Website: lowes
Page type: review-order
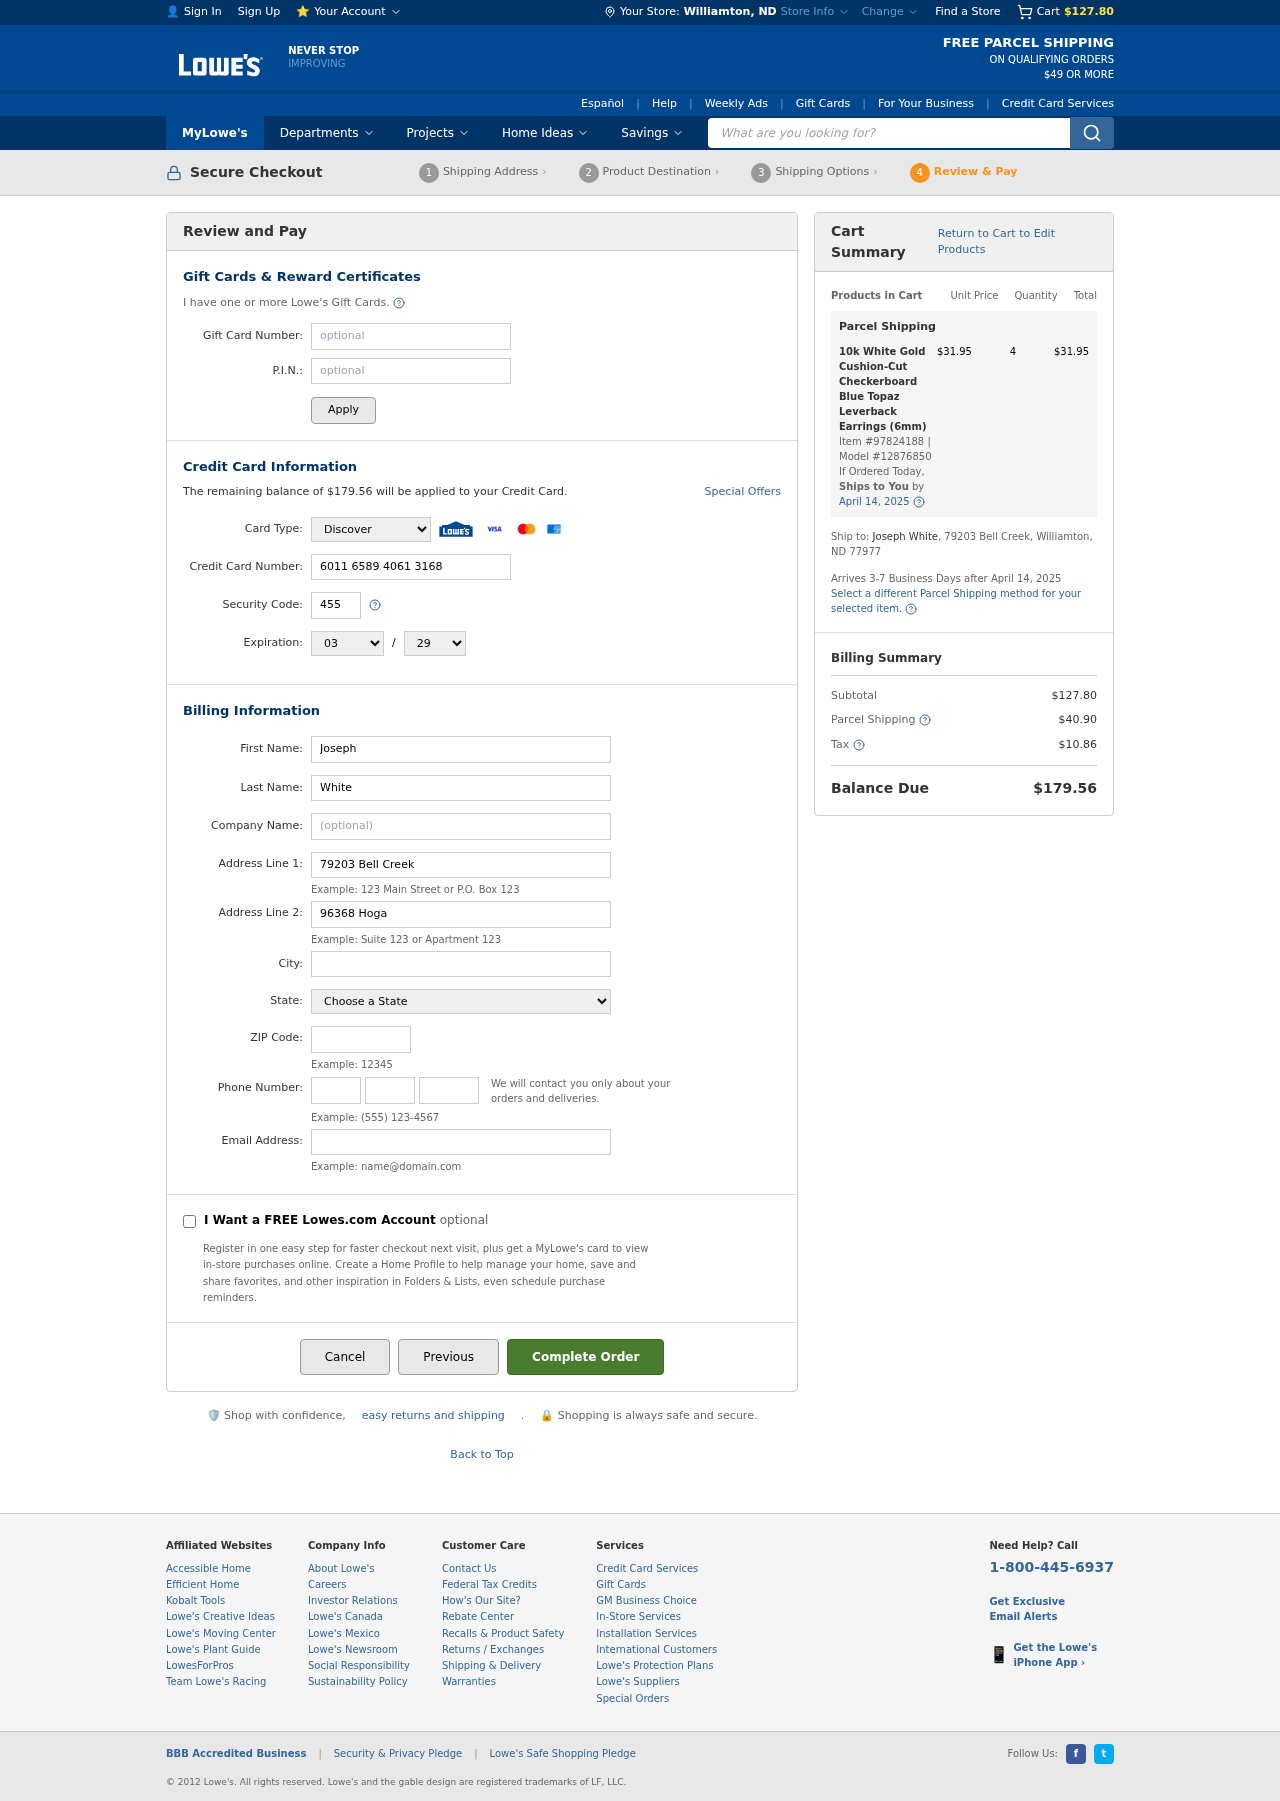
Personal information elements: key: PII_CARD_CVV
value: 455
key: PII_CARD_EXPIRY_MONTH
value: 03
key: PII_CARD_EXPIRY_YEAR
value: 29
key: PII_CARD_NUMBER
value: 6011 6589 4061 3168
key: PII_CARD_TYPE
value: Discover
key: PII_CITY
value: Williamton
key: PII_CITY_STATE
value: Williamton, ND
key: PII_EMAIL
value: jwhite@yahoo.com
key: PII_FIRSTNAME
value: Joseph
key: PII_LASTNAME
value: White
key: PII_PHONE_AREA
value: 607
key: PII_PHONE_PREFIX
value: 347
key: PII_PHONE_SUFFIX
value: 1904
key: PII_POSTCODE
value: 77977
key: PII_STATE
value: North Dakota
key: PII_STREET
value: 79203 Bell Creek
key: PII_STREET2
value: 79203 Bell Creek
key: PII_STREET2
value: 96368 Hogan Club
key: PII_FULLNAME2
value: Joseph White
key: PII_CITY_STATE_ZIP2
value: Williamton, ND 77977
Product elements: key: PRODUCT1_NAME
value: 10k White Gold Cushion-Cut Checkerboard Blue Topaz Leverback Earrings (6mm)
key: PRODUCT1_PRICE
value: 31.95
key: PRODUCT1_QUANTITY
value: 4
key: PRODUCT1_ITEM_NUMBER
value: Item #97824188
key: PRODUCT1_MODEL_NUMBER
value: Model #12876850
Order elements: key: ORDER_SUBTOTAL
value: $127.80
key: ORDER_BALANCE_DUE
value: $179.56
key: ORDER_SHIPPING_DATE
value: April 14, 2025
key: ORDER_ITEM_TOTAL
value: $31.95
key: ORDER_SHIPPING_DATE2
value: April 14, 2025
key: ORDER_SHIPPING_COST
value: $40.90
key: ORDER_TAX
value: $10.86
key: ORDER_TOTAL
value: $179.56
Search elements: key: HEADER_SEARCH
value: What are you looking for?